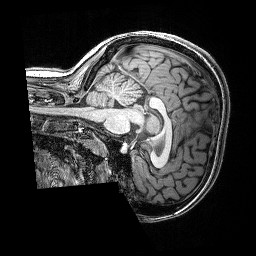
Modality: T1w
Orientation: sagittal
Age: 18
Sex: female
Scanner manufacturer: siemens
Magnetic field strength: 3 T
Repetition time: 2.25 s
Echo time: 0.00418 s